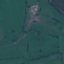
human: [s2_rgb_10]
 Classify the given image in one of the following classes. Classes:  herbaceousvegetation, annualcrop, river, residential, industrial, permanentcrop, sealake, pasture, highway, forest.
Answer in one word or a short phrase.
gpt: Pasture